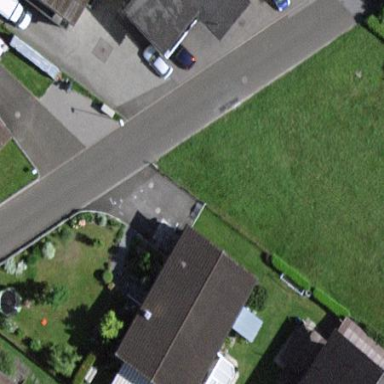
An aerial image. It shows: Detached building.